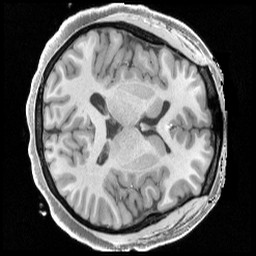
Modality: T1w
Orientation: axial
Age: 21
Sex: female
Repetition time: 2.4 s
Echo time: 0.00222 s